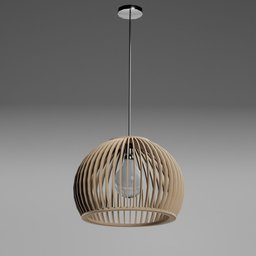
Label: lighting